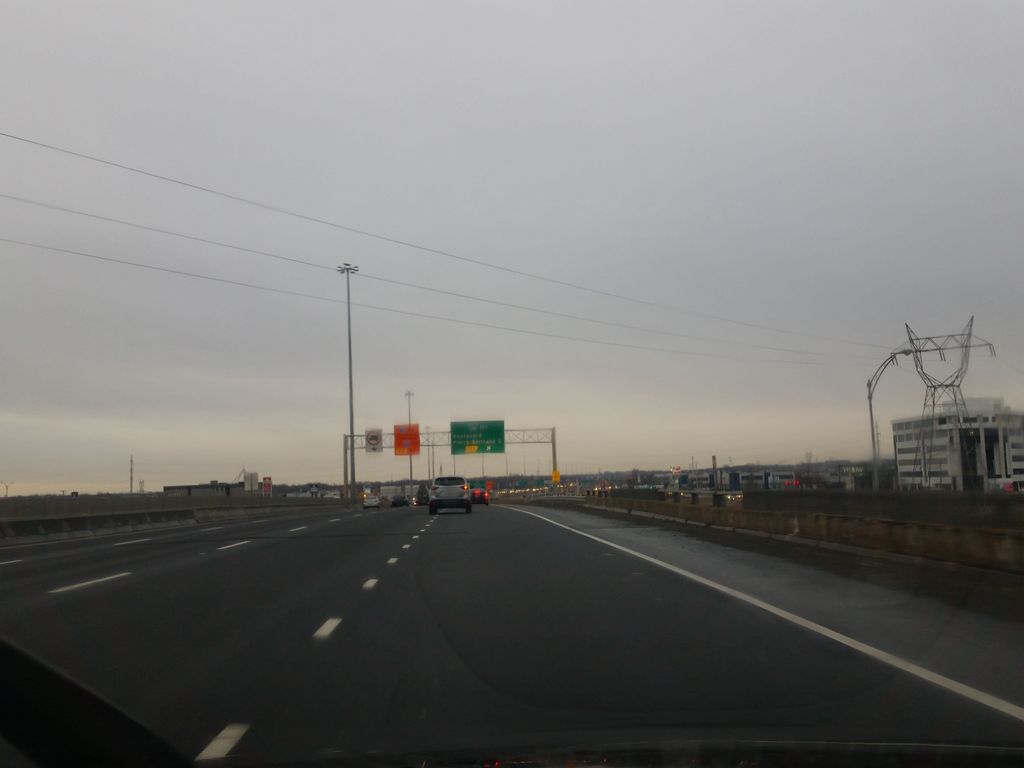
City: quebec_city